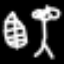
Label: leaf